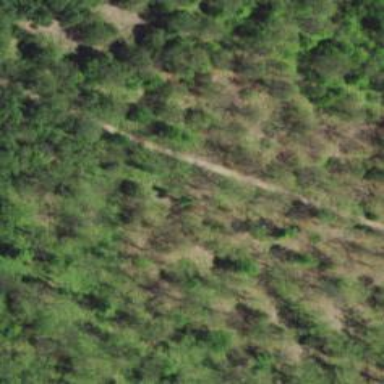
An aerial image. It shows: Abandoned railway track that is part of historic railway.